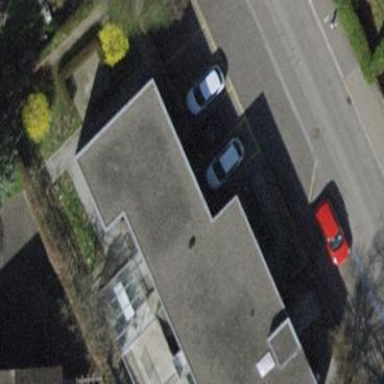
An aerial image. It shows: Street-side parking area with paved surface.